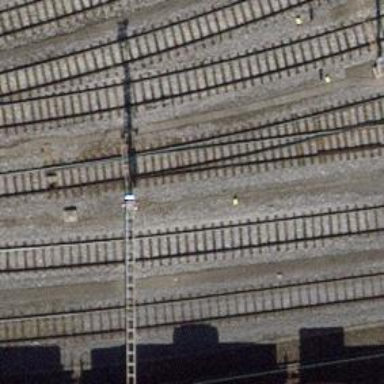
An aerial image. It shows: Railway yard with electrified tracks and single track.